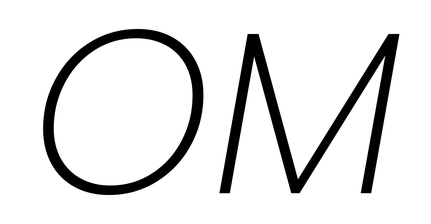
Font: Poppins-ExtraLightItalic